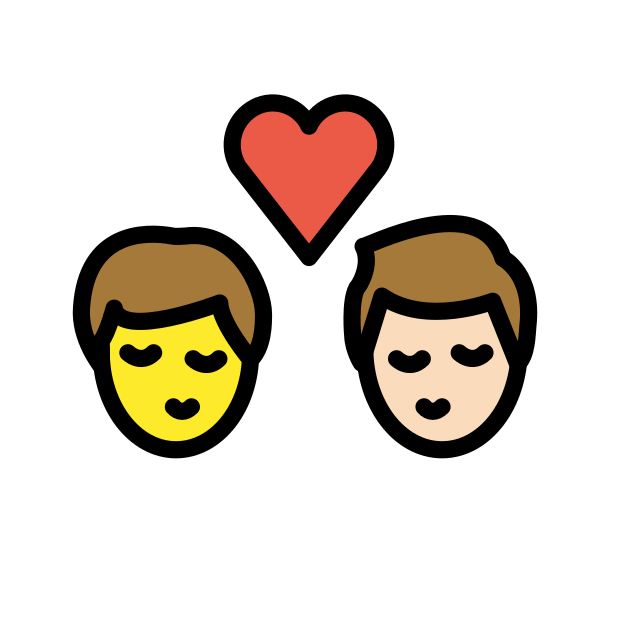
kiss: man, man, medium skin tone, light skin tone